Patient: sex M, age 48
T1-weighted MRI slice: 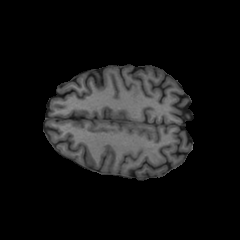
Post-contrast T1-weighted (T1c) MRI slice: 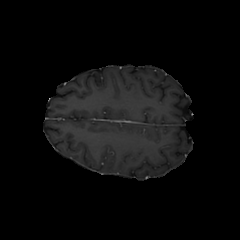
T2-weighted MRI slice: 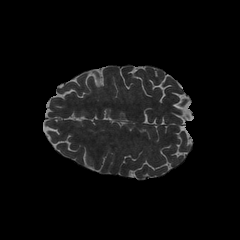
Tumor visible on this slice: no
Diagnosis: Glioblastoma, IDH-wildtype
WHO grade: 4